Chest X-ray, AP view. Patient: 56 years old, sex M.
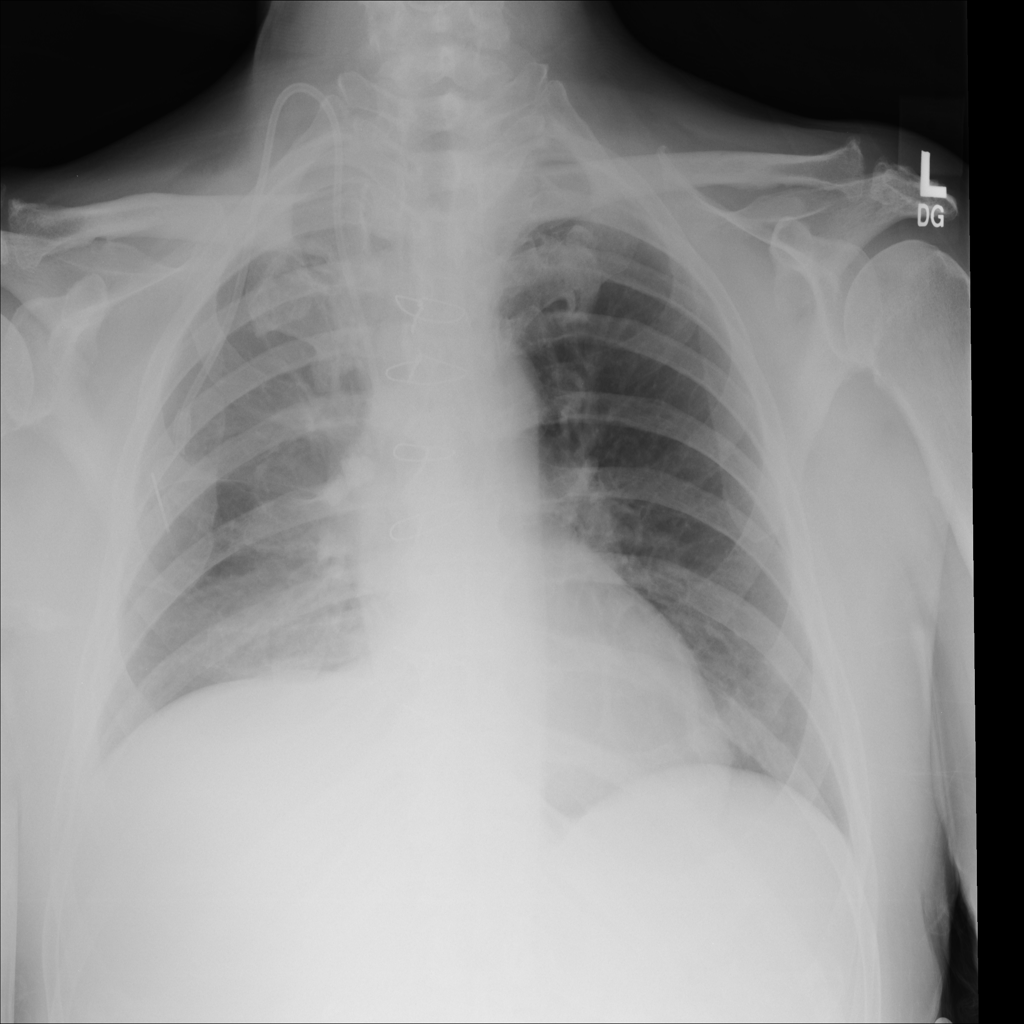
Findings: No Finding